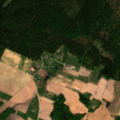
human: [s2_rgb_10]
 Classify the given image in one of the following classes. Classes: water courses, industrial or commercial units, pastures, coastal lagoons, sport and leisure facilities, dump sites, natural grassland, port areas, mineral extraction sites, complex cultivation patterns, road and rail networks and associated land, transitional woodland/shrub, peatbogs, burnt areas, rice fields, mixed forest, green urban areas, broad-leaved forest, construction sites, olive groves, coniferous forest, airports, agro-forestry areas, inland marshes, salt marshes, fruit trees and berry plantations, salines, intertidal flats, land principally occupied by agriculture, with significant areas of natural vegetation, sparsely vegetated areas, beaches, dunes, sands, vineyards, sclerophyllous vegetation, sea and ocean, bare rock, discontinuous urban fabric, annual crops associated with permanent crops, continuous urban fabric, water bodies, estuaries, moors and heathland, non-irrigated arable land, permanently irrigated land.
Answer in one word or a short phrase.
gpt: non-irrigated arable land, pastures, complex cultivation patterns, land principally occupied by agriculture, with significant areas of natural vegetation, coniferous forest, mixed forest, transitional woodland/shrub